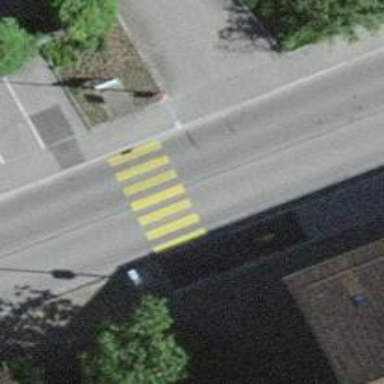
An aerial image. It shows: Marked zebra crossing on the road.